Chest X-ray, PA view. Patient: 55 years old, sex M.
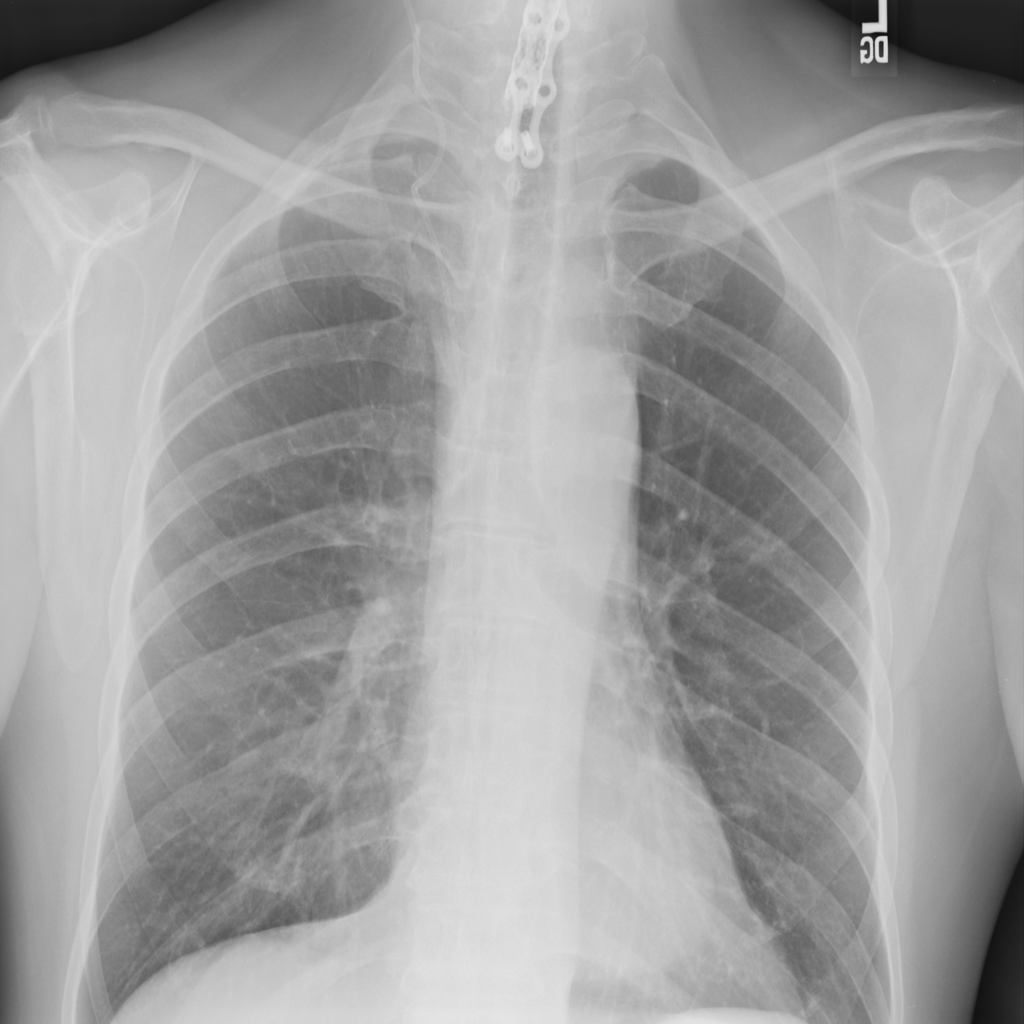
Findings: No Finding